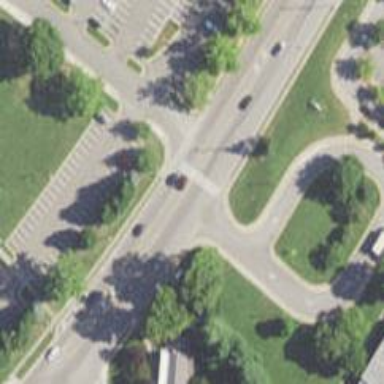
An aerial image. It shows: Marked crossing on the road.